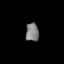
Tissue: lung
Cell type: Epithelial cells
Senescence score: 0.2306
Nuclear area (px): 237
Mean DAPI intensity: 126.582